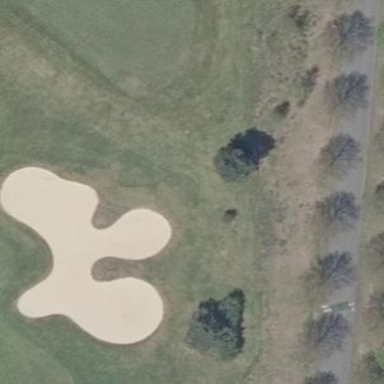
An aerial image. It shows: Sandy area is golf bunker.